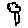
Label: tree